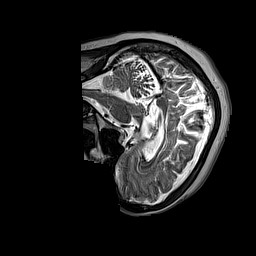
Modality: T2w
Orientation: sagittal
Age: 40
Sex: female
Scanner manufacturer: siemens
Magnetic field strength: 3 T
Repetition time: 3.2 s
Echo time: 0.212 s